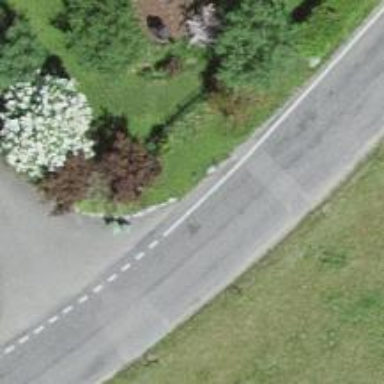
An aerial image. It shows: Hedge barrier.